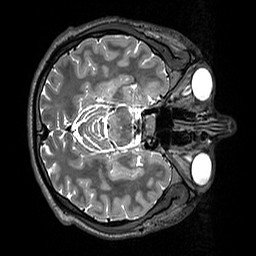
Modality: T2w
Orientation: axial
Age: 26
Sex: male
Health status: healthy
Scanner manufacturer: siemens
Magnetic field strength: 3 T
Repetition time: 3.2 s
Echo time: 0.412 s